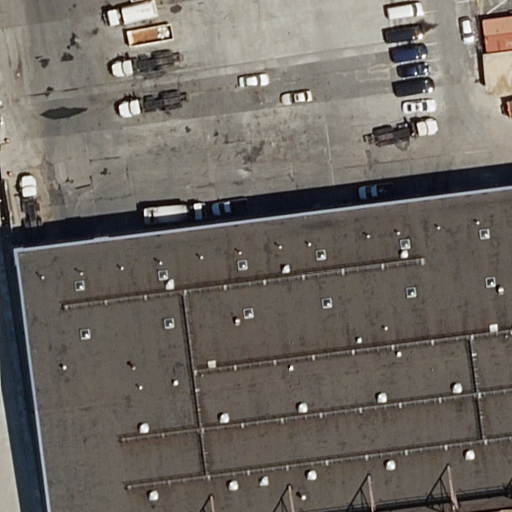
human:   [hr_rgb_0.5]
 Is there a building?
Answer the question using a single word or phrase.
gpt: yes

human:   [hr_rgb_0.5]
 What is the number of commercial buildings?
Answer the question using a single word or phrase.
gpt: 0

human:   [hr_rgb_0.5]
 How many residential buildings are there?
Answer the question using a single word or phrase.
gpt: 1

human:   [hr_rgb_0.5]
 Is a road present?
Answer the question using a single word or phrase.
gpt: yes

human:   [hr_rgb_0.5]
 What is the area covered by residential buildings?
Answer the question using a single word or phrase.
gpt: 6715m2

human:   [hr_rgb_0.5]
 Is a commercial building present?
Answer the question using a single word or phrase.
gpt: no

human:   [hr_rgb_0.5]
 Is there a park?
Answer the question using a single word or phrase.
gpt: yes

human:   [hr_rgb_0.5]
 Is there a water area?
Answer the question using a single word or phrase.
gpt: no

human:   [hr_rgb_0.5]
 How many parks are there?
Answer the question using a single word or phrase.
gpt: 1

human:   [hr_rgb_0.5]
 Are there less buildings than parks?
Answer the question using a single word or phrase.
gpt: no

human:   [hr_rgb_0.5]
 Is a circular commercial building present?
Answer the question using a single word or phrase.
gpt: no

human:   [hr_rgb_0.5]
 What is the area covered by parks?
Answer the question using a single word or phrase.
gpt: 246m2

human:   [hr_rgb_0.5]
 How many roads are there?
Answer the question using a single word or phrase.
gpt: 2

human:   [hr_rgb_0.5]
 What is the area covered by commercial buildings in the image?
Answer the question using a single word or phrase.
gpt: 0m2

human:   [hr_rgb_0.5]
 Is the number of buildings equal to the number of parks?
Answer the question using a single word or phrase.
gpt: yes

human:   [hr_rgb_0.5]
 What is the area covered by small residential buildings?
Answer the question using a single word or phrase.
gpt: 0m2

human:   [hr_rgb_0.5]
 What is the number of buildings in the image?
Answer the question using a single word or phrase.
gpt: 1

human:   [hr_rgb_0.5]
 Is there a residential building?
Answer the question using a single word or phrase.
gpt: yes

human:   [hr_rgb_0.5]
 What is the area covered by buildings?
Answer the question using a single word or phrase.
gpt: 6715m2

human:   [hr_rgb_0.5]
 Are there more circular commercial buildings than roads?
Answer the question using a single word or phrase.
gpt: no

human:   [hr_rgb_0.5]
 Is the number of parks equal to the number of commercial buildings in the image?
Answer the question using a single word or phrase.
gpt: no

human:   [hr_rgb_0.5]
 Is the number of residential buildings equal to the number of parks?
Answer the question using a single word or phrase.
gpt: yes

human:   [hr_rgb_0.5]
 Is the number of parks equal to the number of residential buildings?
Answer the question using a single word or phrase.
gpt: yes

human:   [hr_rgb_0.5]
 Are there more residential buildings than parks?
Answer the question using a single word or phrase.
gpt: no

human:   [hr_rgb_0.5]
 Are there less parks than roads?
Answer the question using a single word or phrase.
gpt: yes

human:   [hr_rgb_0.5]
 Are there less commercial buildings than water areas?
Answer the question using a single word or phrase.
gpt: no

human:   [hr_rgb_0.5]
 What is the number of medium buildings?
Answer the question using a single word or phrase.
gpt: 0

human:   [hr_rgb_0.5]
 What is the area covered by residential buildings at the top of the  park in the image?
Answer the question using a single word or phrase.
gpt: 0m2

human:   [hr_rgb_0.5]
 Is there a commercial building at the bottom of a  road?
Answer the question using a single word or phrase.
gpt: no

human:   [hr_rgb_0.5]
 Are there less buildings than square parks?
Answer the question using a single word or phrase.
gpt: no

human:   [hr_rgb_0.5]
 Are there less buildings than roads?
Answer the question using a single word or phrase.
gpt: yes

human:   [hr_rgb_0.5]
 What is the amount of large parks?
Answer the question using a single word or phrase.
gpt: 0

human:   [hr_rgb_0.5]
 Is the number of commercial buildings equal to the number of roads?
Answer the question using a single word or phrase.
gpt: no

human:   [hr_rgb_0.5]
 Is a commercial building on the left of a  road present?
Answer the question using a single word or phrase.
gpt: no

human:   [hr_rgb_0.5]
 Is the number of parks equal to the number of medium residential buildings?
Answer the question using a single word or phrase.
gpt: no

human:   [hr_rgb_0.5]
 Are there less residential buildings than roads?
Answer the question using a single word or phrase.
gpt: yes

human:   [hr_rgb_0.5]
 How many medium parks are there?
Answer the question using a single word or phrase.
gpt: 1

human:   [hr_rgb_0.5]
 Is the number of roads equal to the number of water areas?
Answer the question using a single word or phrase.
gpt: no

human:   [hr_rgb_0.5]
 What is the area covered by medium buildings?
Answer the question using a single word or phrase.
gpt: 0m2

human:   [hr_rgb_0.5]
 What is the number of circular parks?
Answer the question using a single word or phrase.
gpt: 0

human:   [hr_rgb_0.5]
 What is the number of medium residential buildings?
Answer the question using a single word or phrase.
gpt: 0

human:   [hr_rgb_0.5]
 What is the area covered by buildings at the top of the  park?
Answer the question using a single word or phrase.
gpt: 0m2

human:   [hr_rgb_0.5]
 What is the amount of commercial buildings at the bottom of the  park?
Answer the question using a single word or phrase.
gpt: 0

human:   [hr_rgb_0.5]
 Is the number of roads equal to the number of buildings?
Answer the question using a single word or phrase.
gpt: no

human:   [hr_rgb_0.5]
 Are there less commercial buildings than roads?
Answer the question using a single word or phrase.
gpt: yes

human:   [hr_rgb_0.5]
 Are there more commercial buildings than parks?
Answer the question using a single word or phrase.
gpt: no

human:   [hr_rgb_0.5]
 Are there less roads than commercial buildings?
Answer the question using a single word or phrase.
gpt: no

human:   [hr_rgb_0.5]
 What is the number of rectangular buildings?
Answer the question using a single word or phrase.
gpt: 1

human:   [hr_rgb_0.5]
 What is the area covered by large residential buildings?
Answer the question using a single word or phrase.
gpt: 6715m2

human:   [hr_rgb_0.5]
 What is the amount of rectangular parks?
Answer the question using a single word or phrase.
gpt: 1

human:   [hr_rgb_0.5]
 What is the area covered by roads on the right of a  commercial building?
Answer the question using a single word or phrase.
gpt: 0m2

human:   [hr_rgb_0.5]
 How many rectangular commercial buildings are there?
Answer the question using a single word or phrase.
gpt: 0

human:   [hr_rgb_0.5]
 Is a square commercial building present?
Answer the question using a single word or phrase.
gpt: no

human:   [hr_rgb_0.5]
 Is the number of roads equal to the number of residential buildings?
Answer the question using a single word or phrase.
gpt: no

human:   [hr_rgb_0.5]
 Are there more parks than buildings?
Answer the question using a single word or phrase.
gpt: no

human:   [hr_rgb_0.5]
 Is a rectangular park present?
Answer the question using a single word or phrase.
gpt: yes

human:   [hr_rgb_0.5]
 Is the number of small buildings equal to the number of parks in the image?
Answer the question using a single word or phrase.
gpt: no

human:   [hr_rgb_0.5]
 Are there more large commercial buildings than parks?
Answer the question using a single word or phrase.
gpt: no

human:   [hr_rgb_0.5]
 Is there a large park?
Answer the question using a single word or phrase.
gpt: no

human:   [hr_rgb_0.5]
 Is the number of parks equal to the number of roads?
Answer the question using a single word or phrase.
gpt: no

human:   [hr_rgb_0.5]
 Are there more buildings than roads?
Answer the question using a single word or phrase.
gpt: no

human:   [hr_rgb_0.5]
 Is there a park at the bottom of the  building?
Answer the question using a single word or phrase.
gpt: no

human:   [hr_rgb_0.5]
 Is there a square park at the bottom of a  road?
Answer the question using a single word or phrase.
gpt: no

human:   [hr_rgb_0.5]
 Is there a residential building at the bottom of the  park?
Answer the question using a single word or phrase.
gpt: no